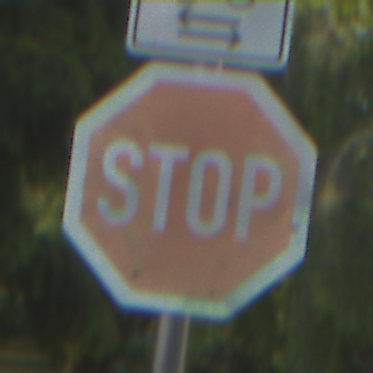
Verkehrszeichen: Stop
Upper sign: RichtungsangabeDurchPfeile9
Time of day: SunriseSunset
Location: Outdoor (Suburban)
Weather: PartlyCloudy
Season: NotSpecified
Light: Natural